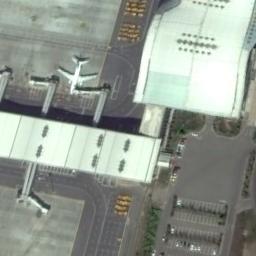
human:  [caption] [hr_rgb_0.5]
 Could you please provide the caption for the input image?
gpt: There are two buildings and an airplane on the airport .